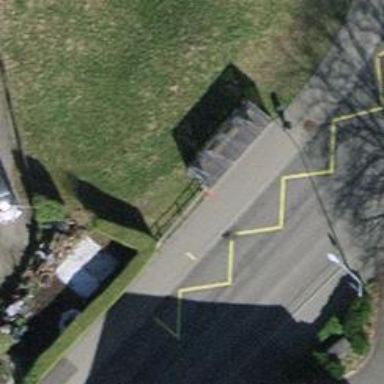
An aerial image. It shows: Bus stop with shelter. It is platform for public transport.